Interaction volume radius: 5 \u00c5
Interaction volume height: 10 \u00c5
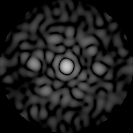
Disorder parameter: 0.7658